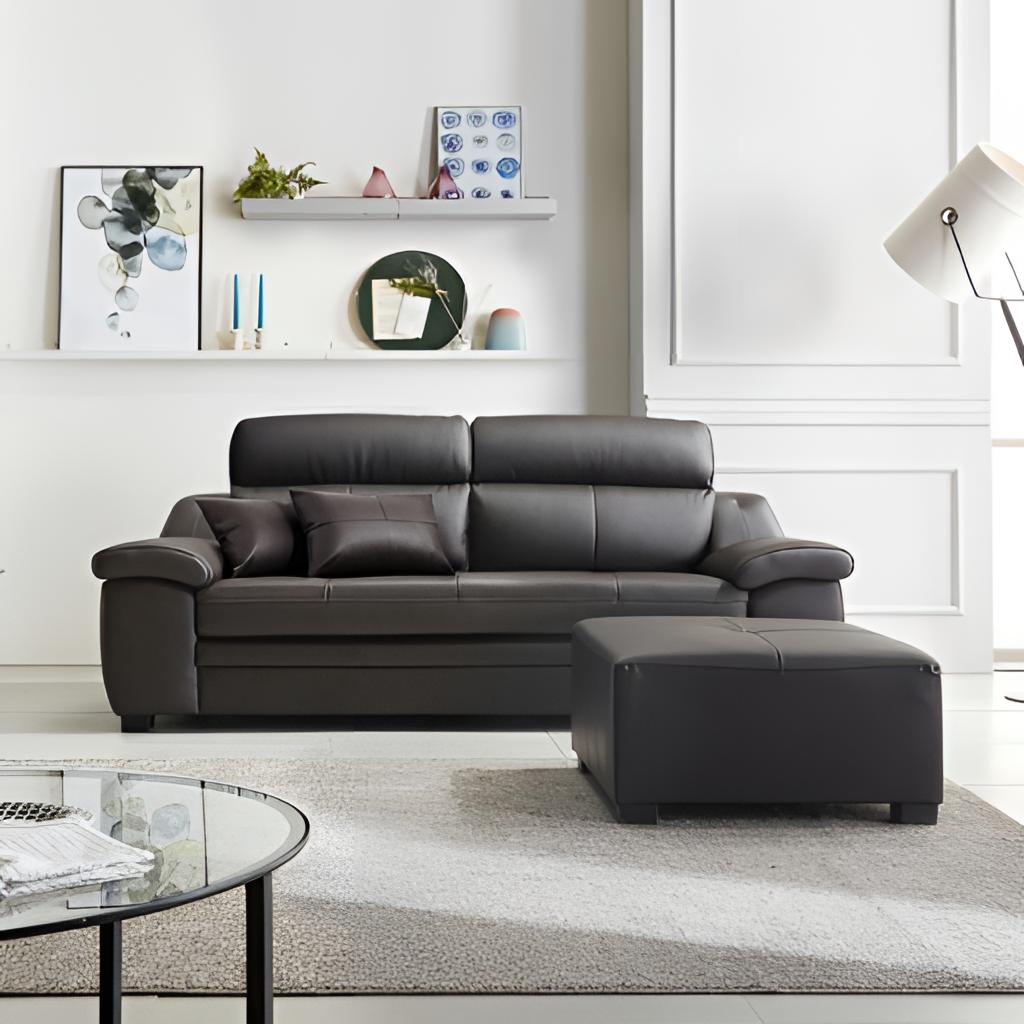
leather sofa, living room, tile flooring, with large square pattern, contemporary, white paint wallpaper, with solid pattern